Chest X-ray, PA view. Patient: 39 years old, sex M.
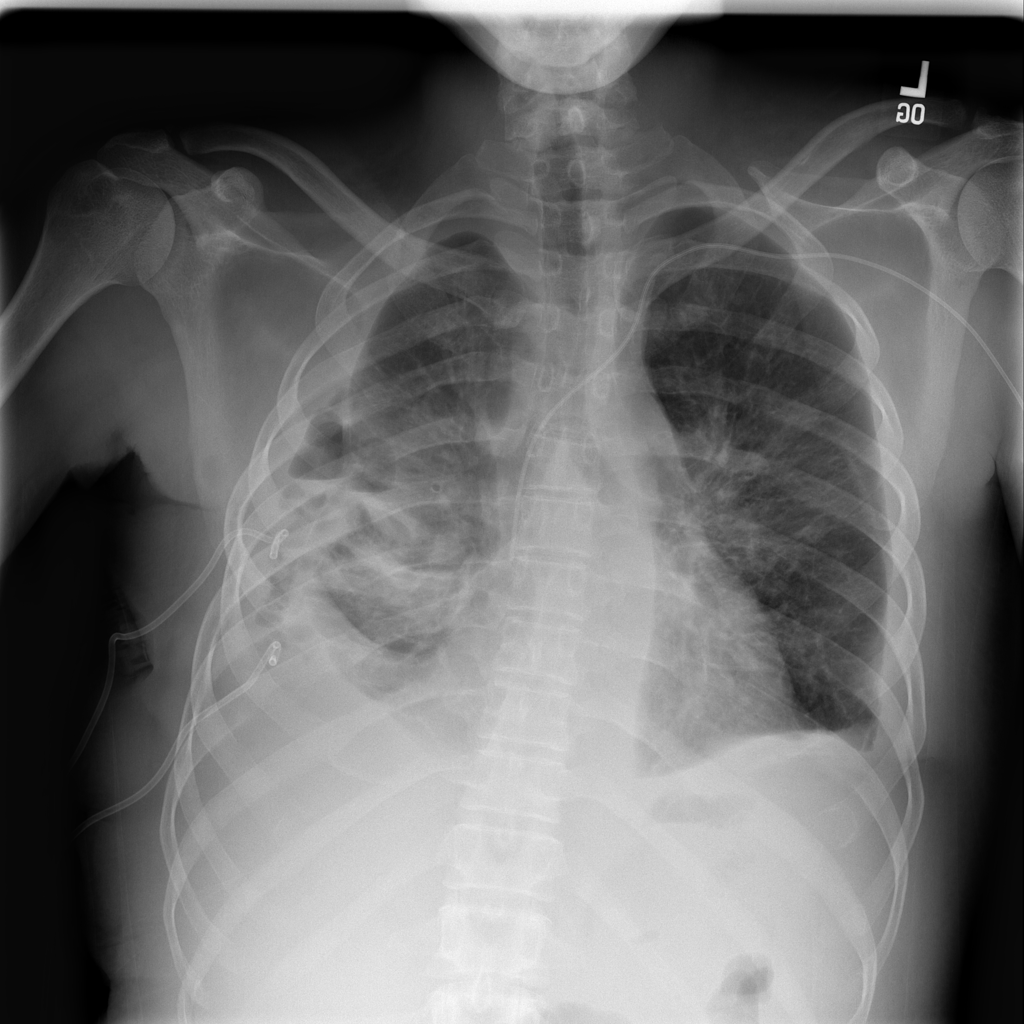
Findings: No Finding